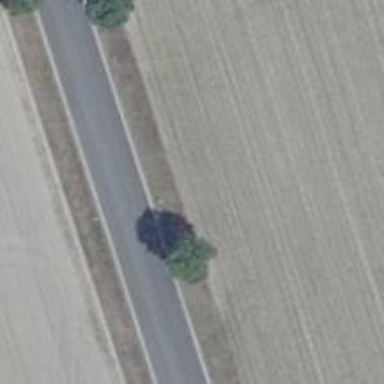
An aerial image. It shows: Deciduous tree with broadleaved leaves.